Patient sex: M
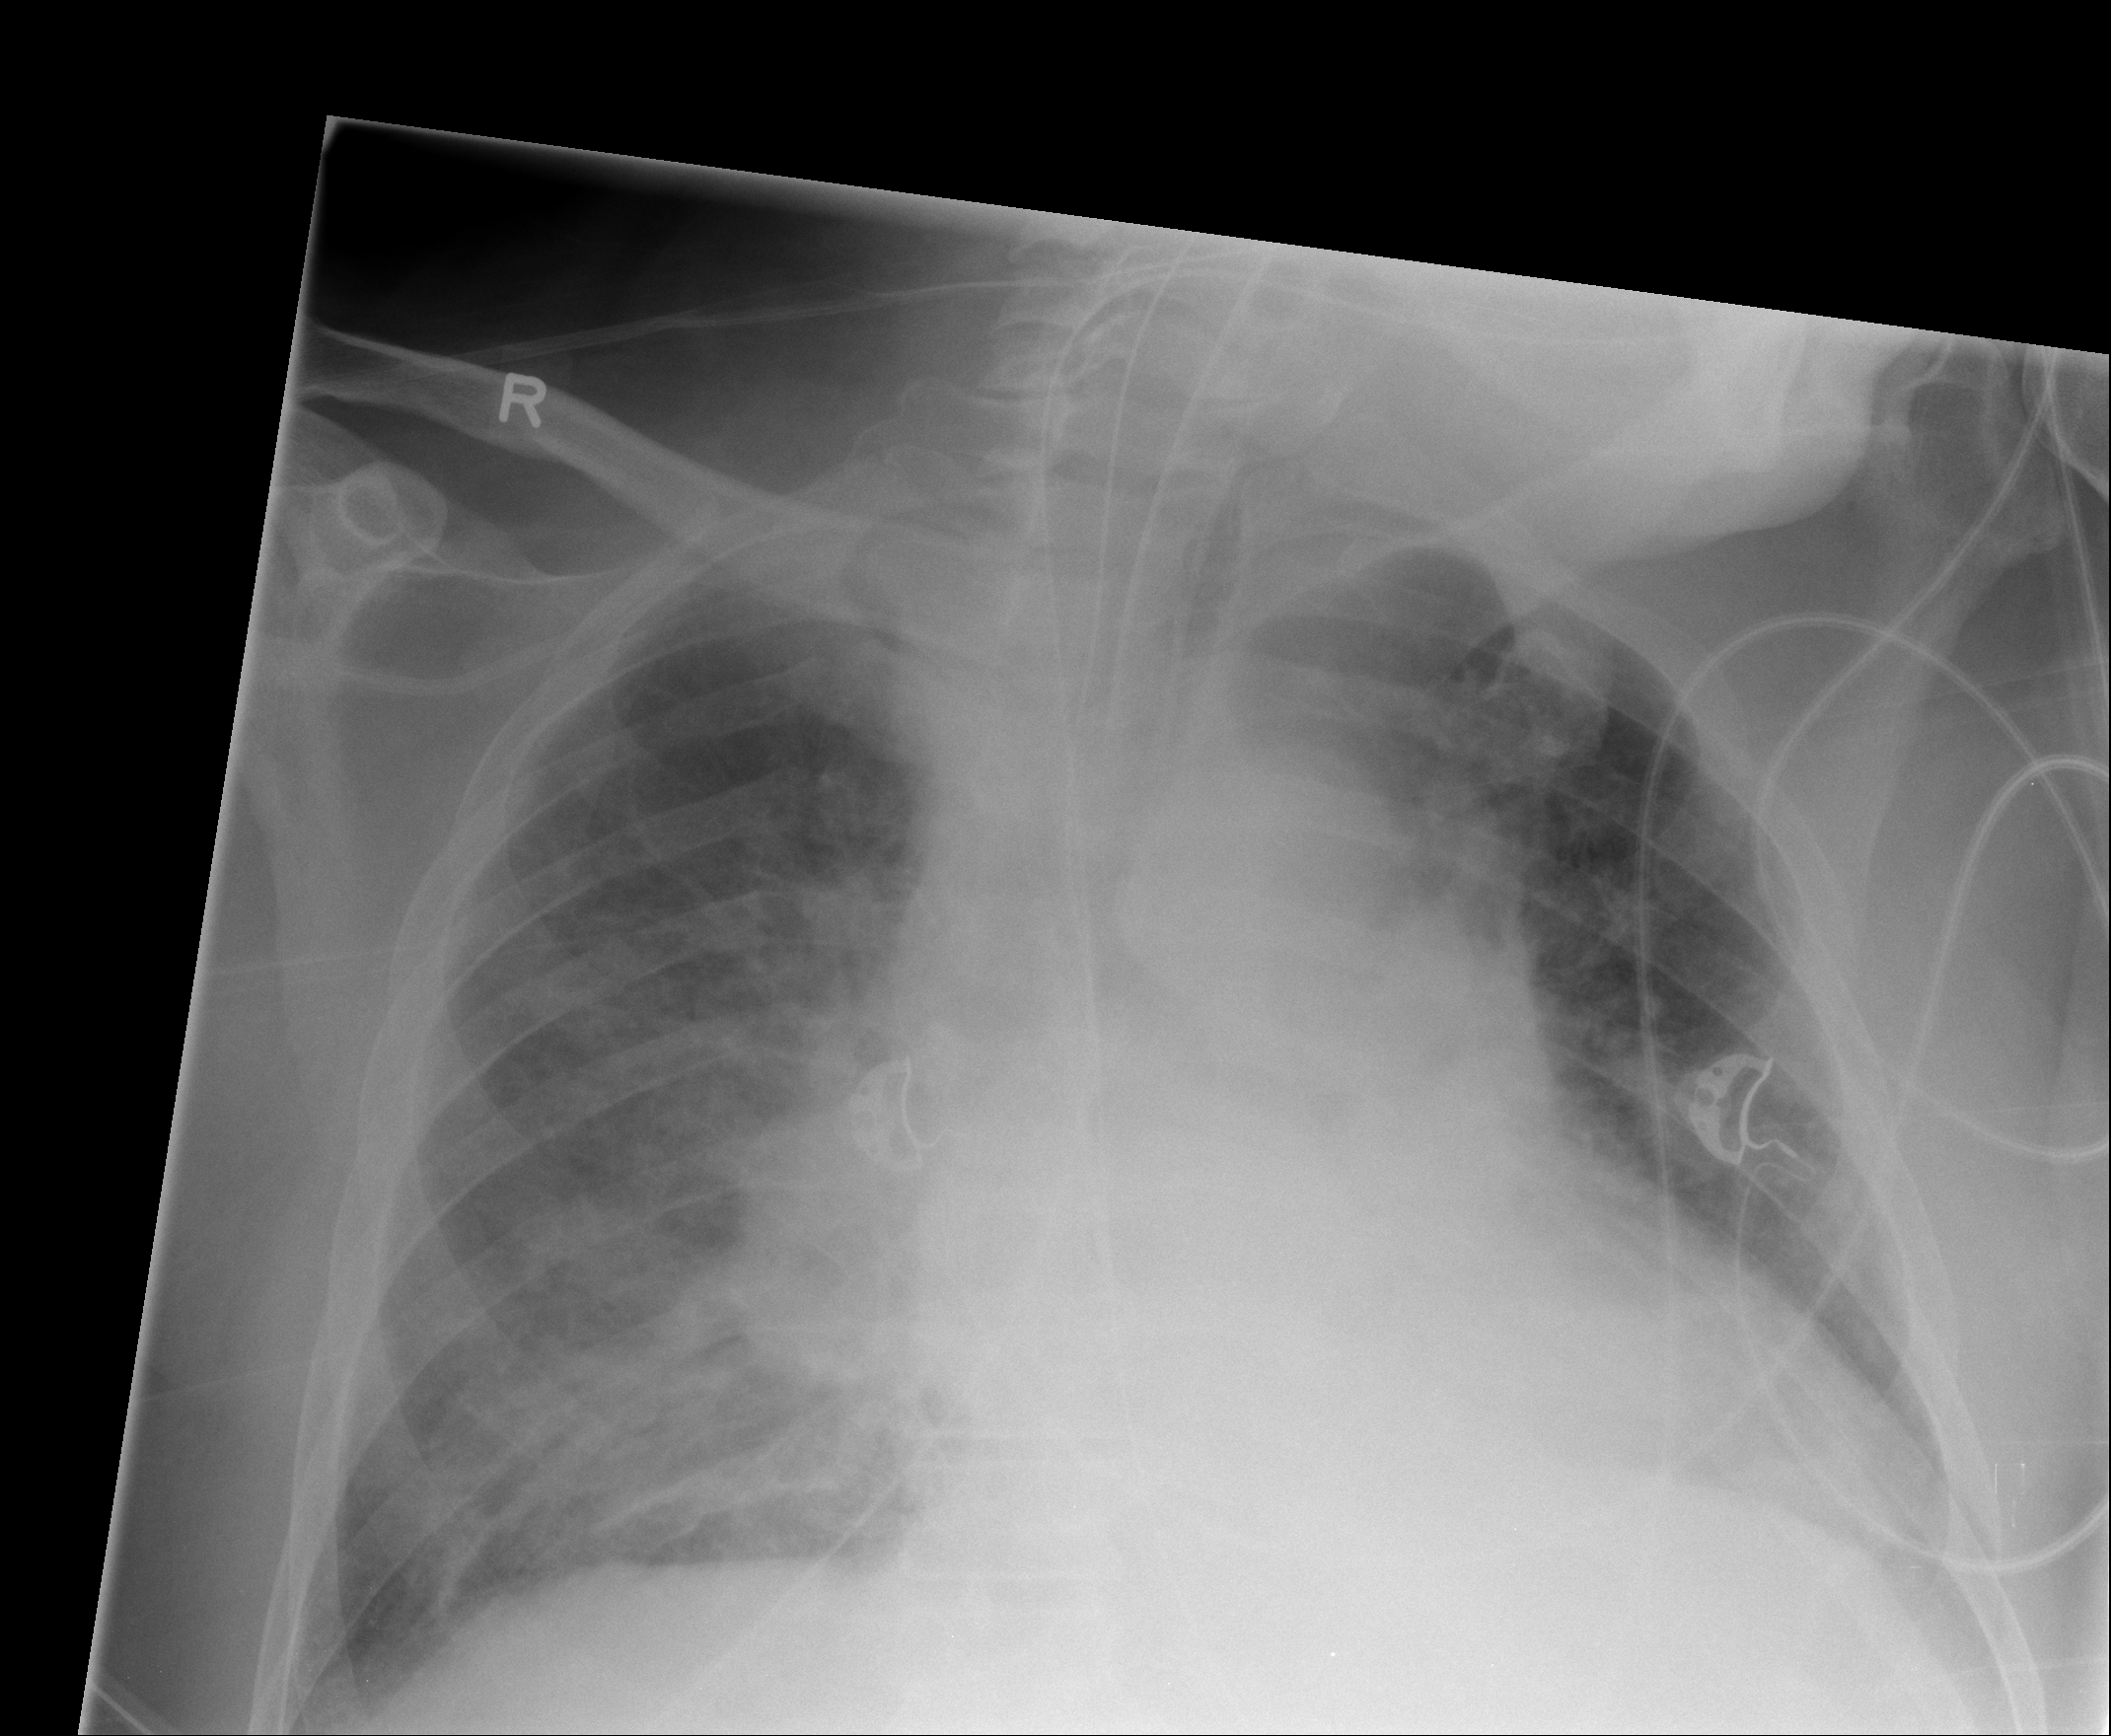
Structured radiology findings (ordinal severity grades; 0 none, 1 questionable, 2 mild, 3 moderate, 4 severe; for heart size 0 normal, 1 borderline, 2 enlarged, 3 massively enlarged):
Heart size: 2
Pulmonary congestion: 3
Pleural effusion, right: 0
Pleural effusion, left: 2
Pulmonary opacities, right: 3
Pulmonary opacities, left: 3
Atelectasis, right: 3
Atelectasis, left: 2